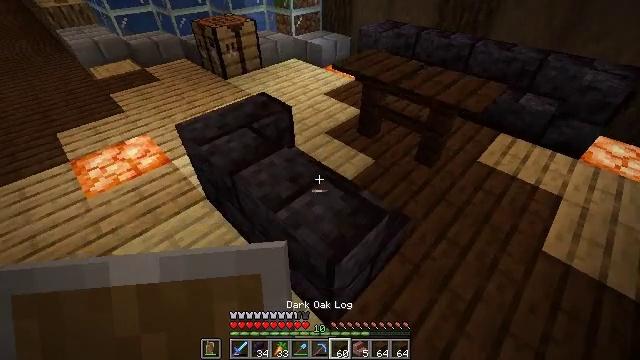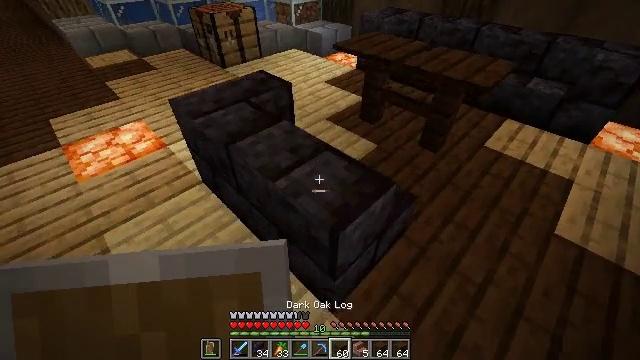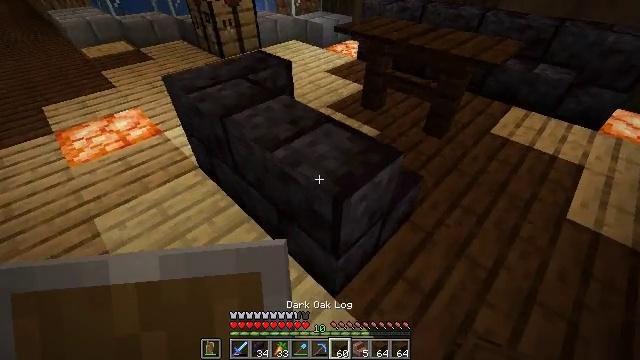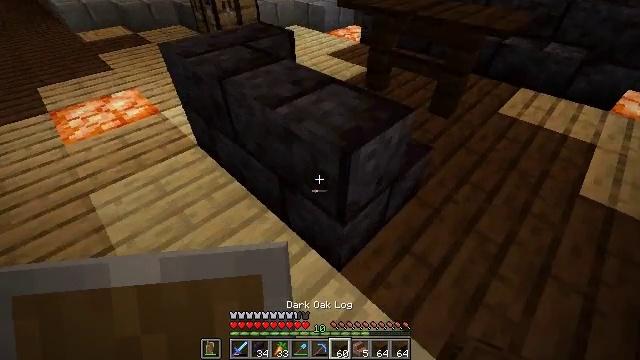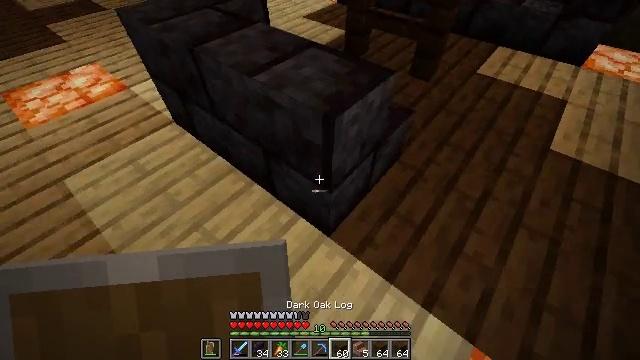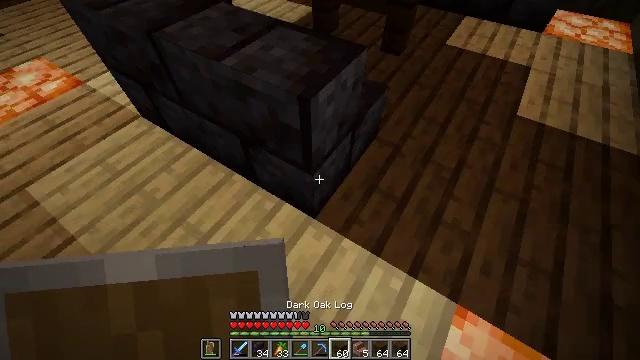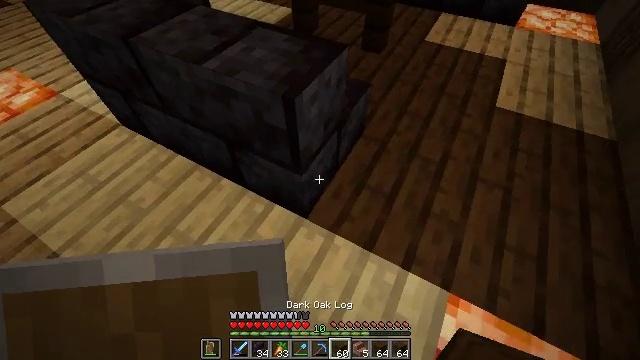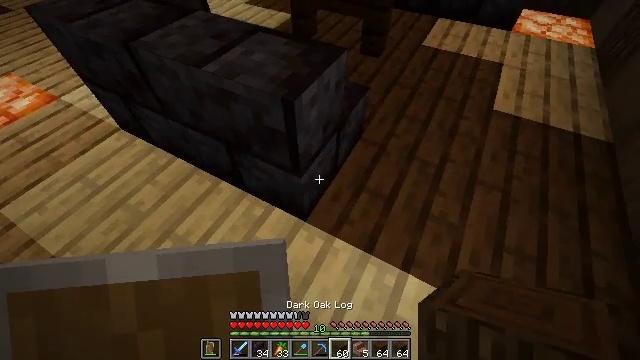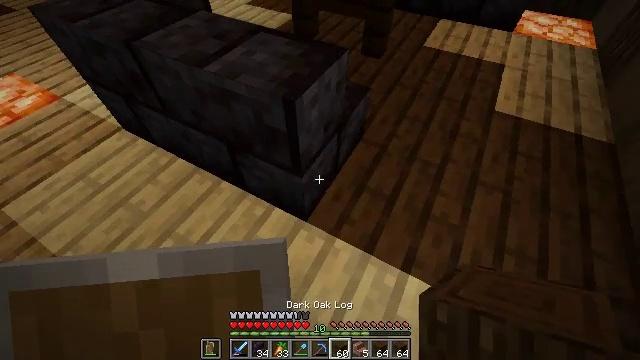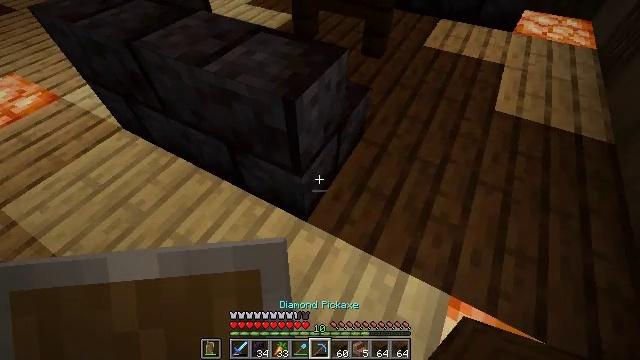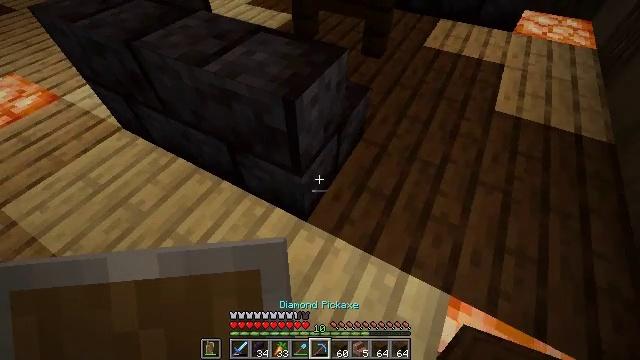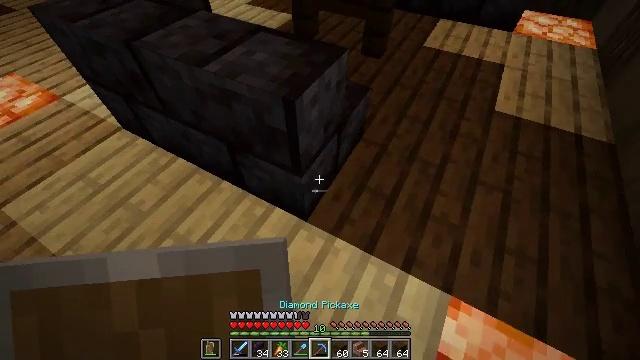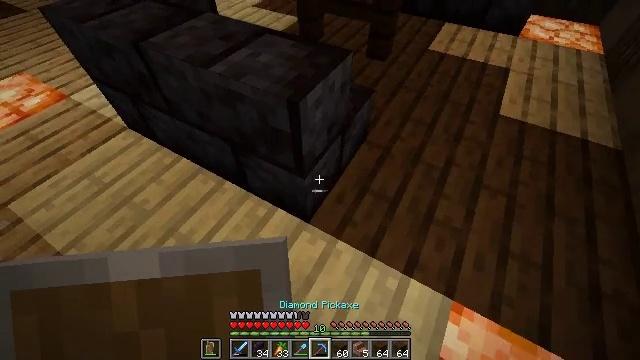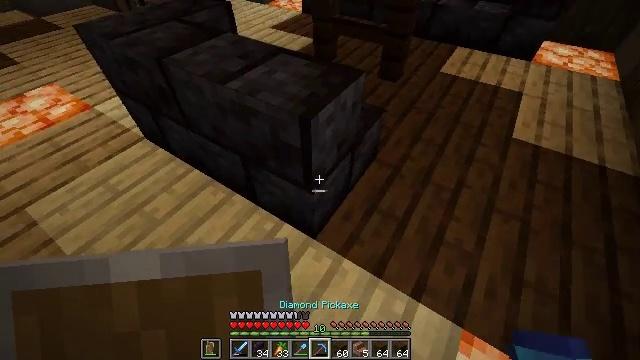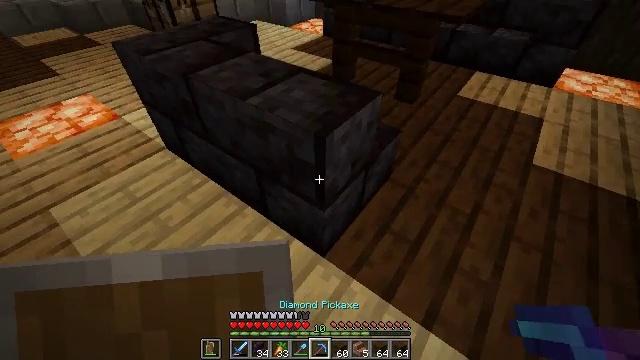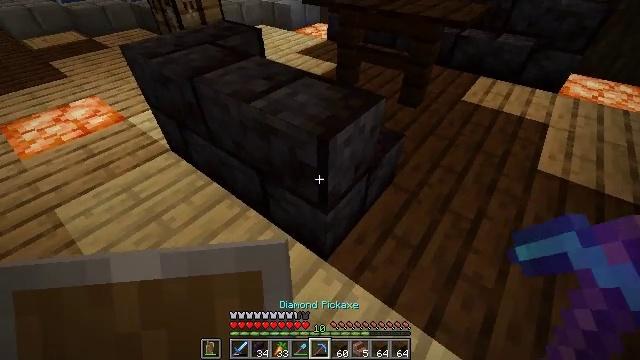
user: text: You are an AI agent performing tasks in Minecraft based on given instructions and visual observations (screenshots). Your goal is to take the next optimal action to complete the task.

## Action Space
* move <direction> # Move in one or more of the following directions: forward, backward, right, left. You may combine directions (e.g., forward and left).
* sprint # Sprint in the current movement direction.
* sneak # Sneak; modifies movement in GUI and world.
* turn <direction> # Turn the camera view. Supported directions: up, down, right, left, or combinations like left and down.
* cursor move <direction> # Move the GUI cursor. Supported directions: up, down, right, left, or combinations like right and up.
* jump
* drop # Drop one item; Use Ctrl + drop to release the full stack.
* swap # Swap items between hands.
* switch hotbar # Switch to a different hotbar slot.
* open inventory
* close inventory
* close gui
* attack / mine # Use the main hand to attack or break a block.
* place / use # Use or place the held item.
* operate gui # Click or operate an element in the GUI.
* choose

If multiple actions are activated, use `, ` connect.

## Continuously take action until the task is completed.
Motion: motion action
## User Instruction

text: Attack the polished blackstone brick stairs to gather it.
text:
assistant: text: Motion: no_op
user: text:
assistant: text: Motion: no_op
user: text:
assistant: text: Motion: no_op
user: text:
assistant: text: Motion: turn right and down
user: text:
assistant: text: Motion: turn right and down
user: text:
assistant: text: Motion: turn right
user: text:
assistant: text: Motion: no_op
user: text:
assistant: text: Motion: no_op
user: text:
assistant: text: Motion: no_op
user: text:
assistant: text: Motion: no_op
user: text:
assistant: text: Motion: no_op
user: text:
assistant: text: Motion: turn left
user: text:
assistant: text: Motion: turn left and up
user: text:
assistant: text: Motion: turn left and up
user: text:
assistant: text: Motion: no_op
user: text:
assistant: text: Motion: attack / mine
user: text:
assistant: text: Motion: attack / mine
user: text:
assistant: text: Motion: attack / mine
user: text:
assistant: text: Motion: attack / mine
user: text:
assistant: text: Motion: attack / mine
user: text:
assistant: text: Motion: move forward, attack / mine
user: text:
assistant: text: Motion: move forward, attack / mine
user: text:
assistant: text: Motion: move forward, attack / mine
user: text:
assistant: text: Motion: attack / mine